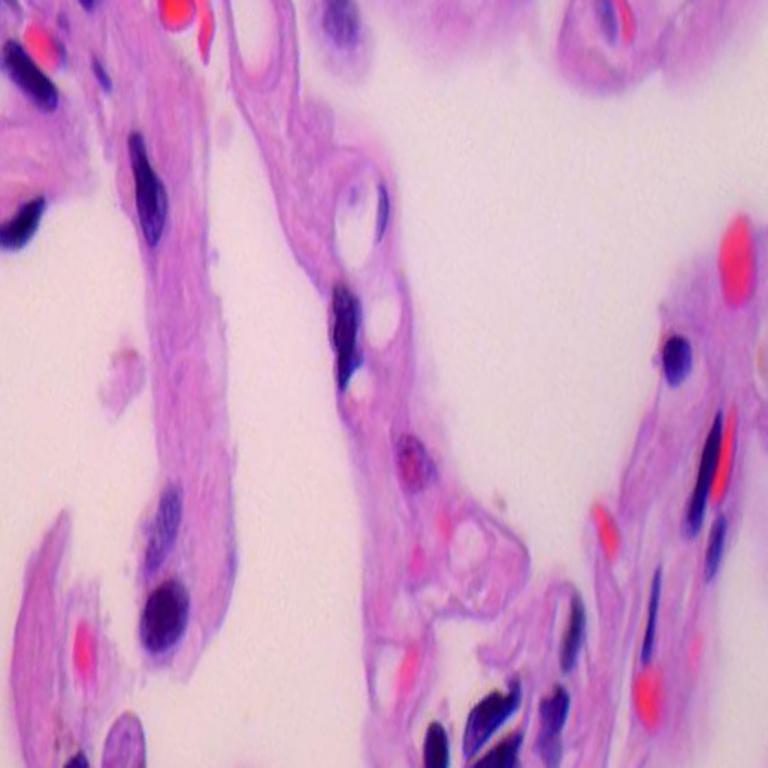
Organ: lung
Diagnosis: benign